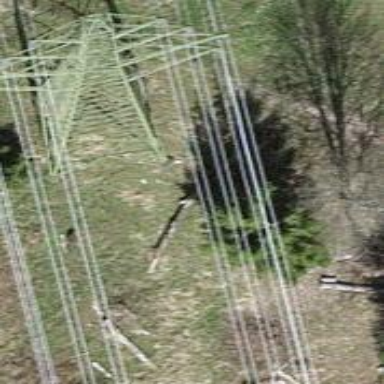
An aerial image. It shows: Lattice structure tower used for power transmission.